Question: The picture shows the balloon popping problem. You need to pop all the balloons in a certain order. The reward for popping a red balloon is the product of itself and the value on the balloons to the left and right. The reward for popping a gold balloon is doubled, and the reward for popping a black balloon becomes negative. If there is no balloon on the left or right, multiply the value by 1. You only need to find the maximum reward and keep only the final value
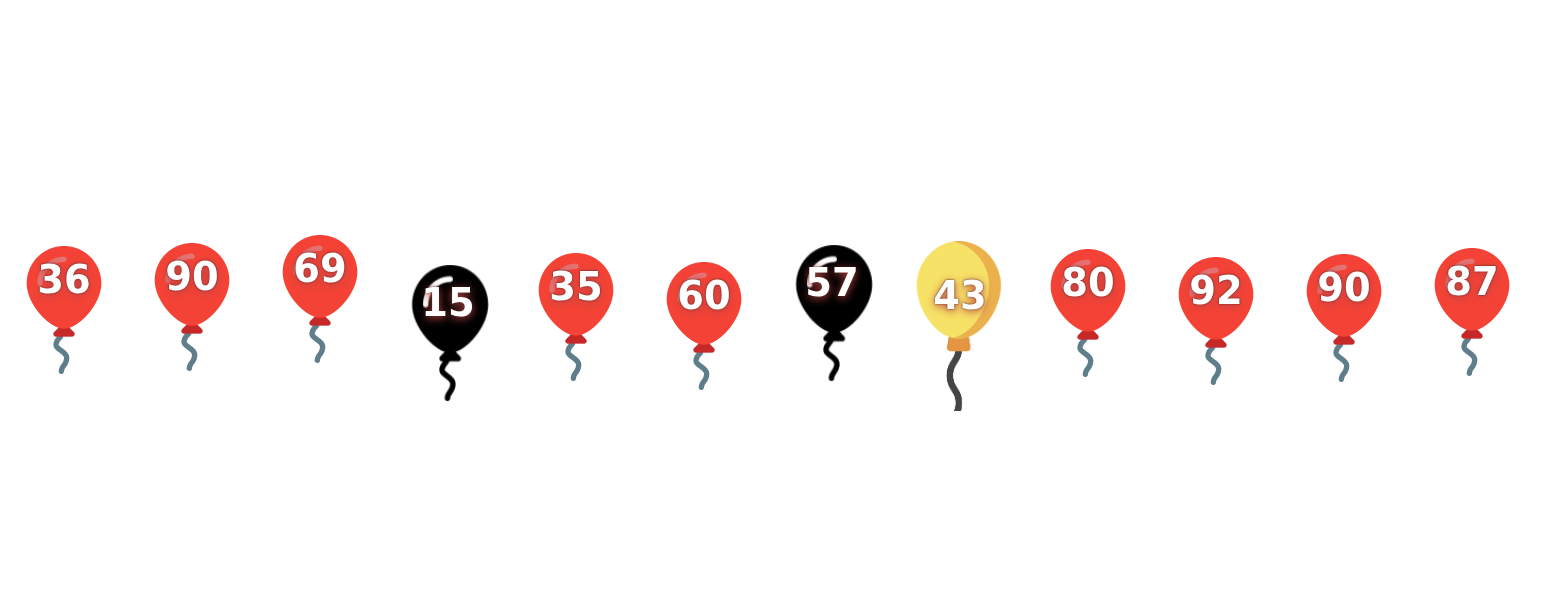
Answer: 3599814